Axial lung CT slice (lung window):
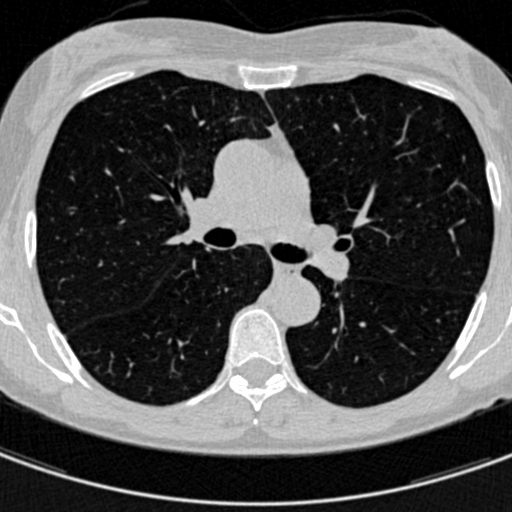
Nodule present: no